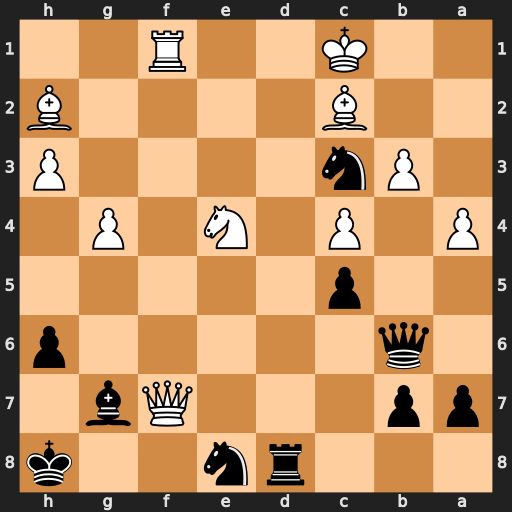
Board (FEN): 3rn2k/pp3Qb1/1q5p/2p5/P1P1N1P1/1Pn4P/2B4B/2K2R2
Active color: b
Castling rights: -
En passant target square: -
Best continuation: Qb4 Qf8+ Bxf8